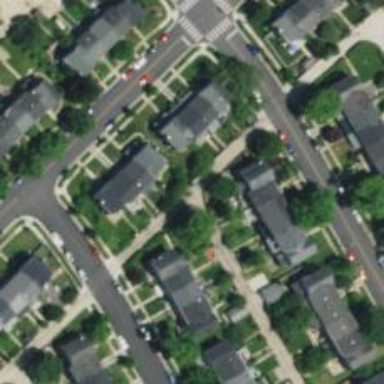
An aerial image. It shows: Alley classified as service road.